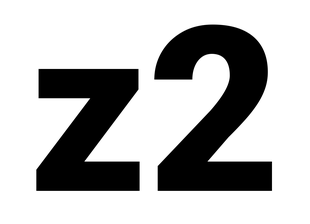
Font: Roboto_Black